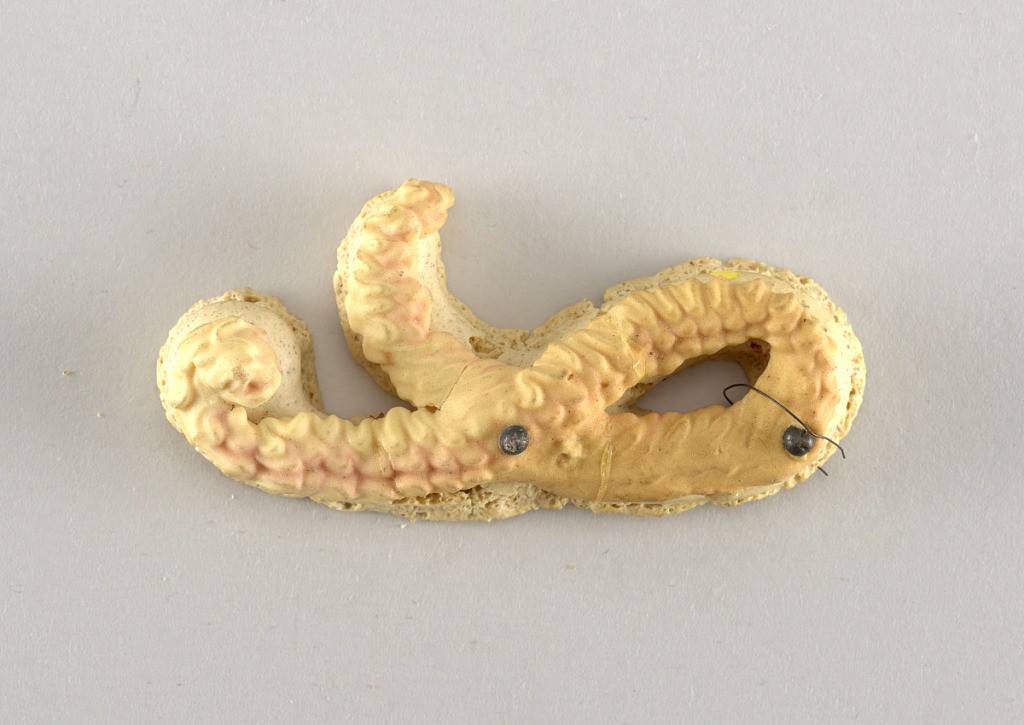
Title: Ornament, Christmas tree
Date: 1850–99
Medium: Dough
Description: A loop with two black sugar pearls.